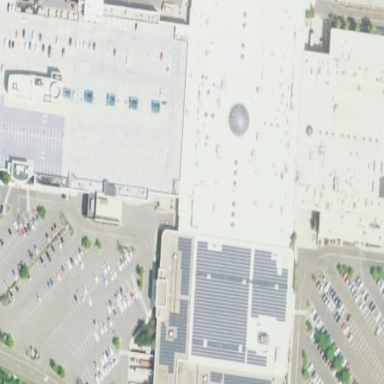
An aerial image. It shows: Rooftop parking lot with concrete surface.